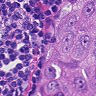
Metastatic tissue present: yes